Question: i changed my iphone application first screen because i want to come a screen and i will click a button before going main works and screens. i change my appdelegate code for this;
'''
- (void)applicationDidFinishLaunching:(UIApplication *)application {
LoadingViewController *m_view = [[[LoadingViewController alloc]initWithNibName:@"LoadingViewController" bundle:nil] autorelease];
m_view.window = window;
[self.window addSubview:m_view.view];
[self.window makeKeyAndVisible];
// Override point for customization after app launch
//[window addSubview:viewController.view];
//[window makeKeyAndVisible];
}
'''
and i create a viewcontroller class;
h file;
'''
#import <UIKit/UIKit.h>
@interface LoadingViewController : UIViewController {
UIWindow *window;
}
@property (nonatomic, retain) IBOutlet UIWindow *window;
@property (nonatomic, retain) IBOutlet UITabBarController *tabBarController;
- (IBAction)startButtonClick:(id)sender;
- (IBAction)favoriButtonClick:(id)sender;
@end
'''
and .m file;
'''
- (IBAction)startButtonClick:(id)sender {
ScrollViewWithPagingViewController *yellowController = [[ScrollViewWithPagingViewController alloc]initWithNibName:@"ScrollViewWithPagingViewController" bundle:nil];
[self presentModalViewController:yellowController animated:YES];
[yellowController release];
}
'''
but when i click the button, didnt come this click action. i get an error before like this;

please help me, i dont understand what is wrong?
-----**********************************************----
i resolved it !
change this code;
'''
LoadingViewController *m_view = [[[LoadingViewController alloc]initWithNibName:@"LoadingViewController" bundle:nil] autorelease];
'''
i delete autorelease;
'''
LoadingViewController *m_view = [[LoadingViewController alloc]initWithNibName:@"LoadingViewController" bundle:nil];
'''
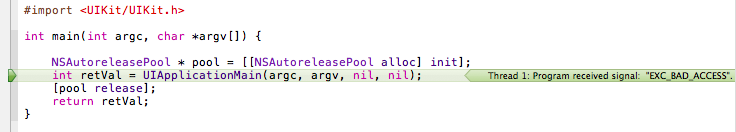
Answer: Looks like your issue might be related to how you are managing the window. You should only need to make one key and visible and you should not have to include the window in you view controller (unless you are doing some other special thing in the controller). I'd leave te default window behavior and just add your controller's view as a sub view.